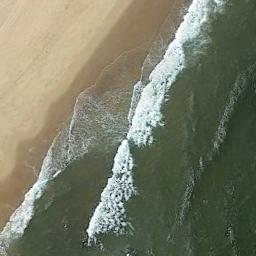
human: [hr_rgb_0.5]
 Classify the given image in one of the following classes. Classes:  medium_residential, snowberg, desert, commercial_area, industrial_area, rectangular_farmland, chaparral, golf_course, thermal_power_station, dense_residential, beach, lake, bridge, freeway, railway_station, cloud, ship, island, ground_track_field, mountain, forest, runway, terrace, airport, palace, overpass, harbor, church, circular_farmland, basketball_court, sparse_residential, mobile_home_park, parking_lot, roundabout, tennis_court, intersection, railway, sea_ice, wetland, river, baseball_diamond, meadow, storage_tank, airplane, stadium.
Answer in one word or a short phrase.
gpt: beach